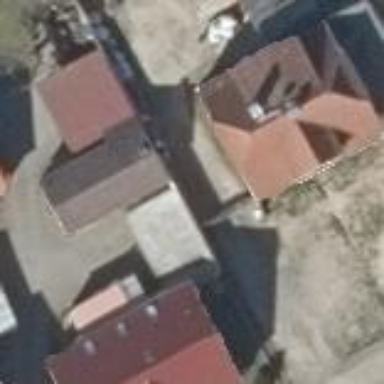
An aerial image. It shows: Residential building.